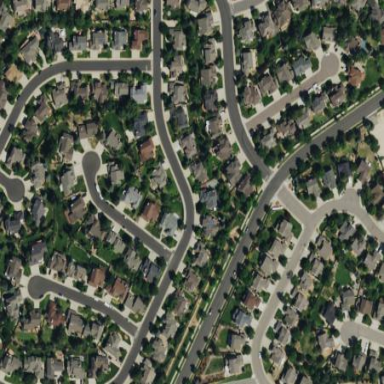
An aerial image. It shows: Residential area composed of single-family homes.